Field crop: maize
Growth stage: 1
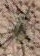
Species: salsola